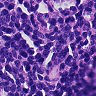
Metastatic tissue present: no